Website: apple-inc
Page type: account-selection
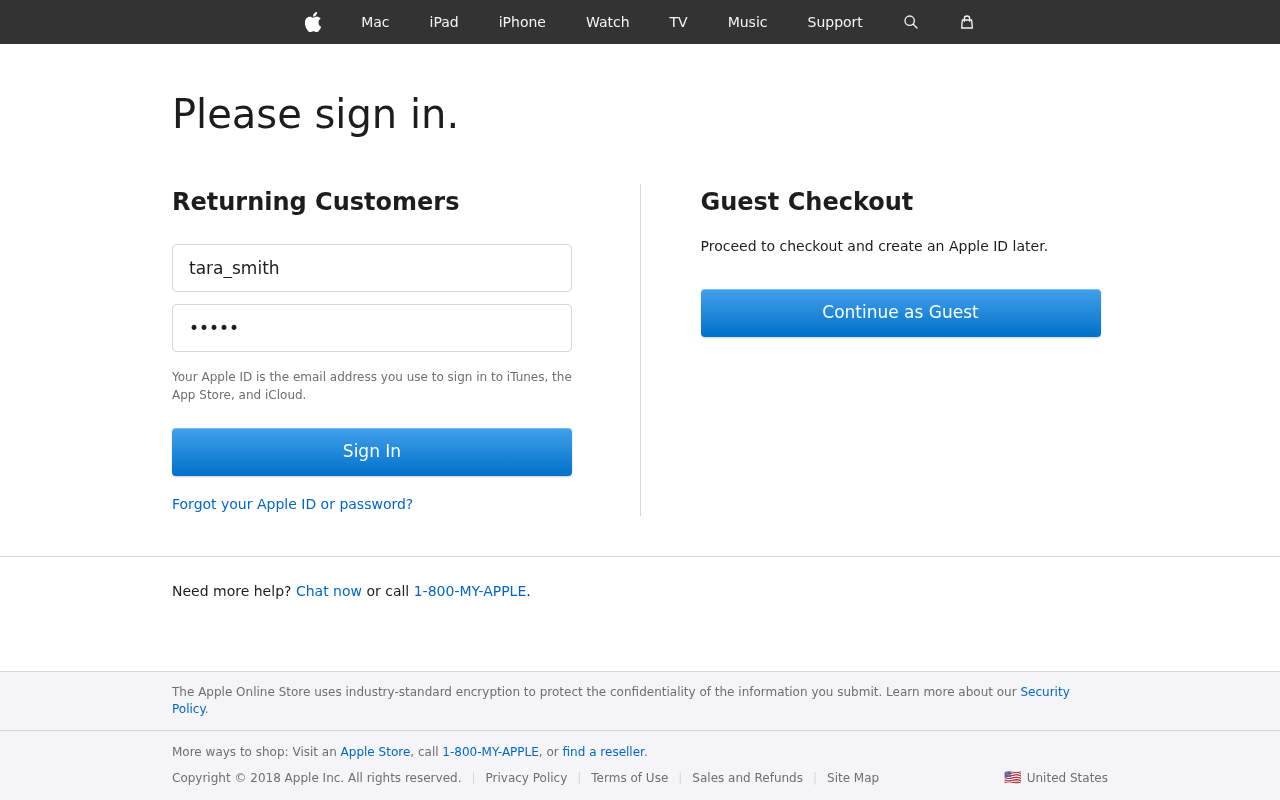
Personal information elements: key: PII_LOGIN_USERNAME
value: tara_smith